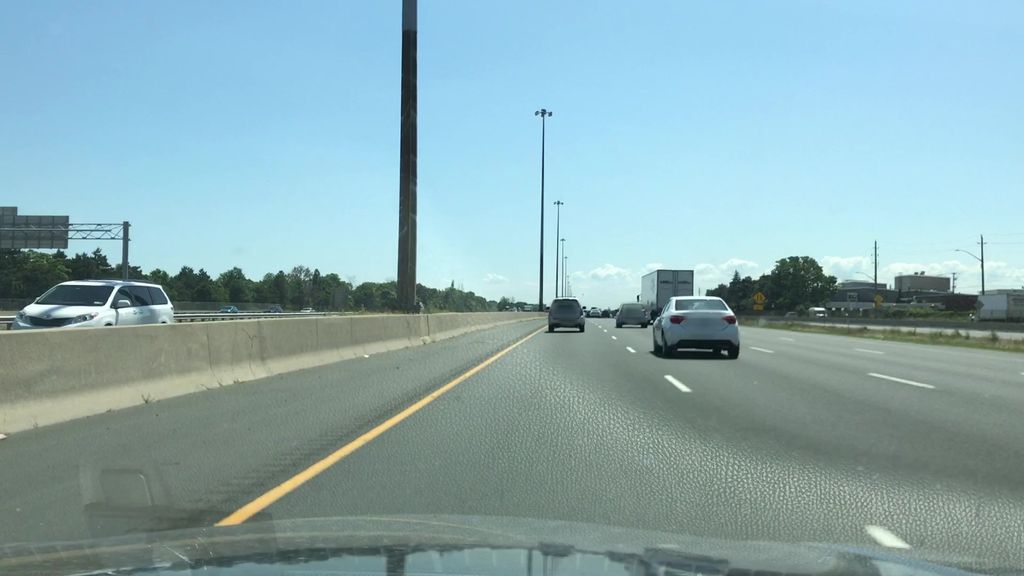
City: hamilton